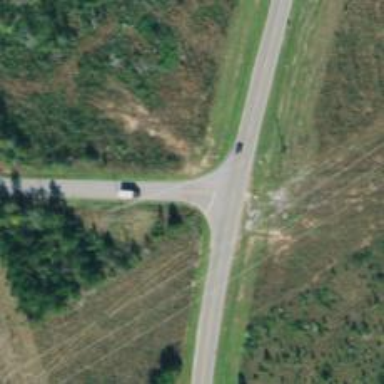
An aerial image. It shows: Stop road.